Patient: sex M, age 45
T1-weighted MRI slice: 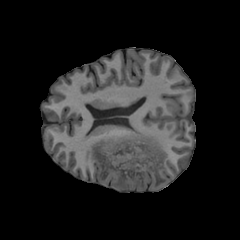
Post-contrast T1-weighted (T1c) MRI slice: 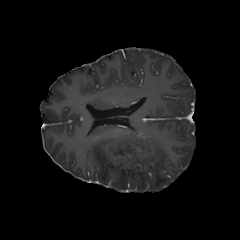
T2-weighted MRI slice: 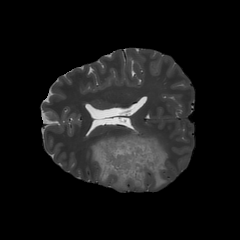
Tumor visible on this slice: yes
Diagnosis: Astrocytoma, IDH-wildtype
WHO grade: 2